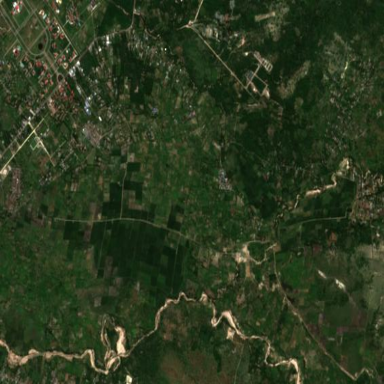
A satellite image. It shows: Farmland producing corn and rice crops.